Question: I am trying to open and parse a Json file using python script and write its content into another Json file after formatting it as I want. Now my source Json file has character
which I want to replace with a . I don't have any issue in parsing or creating news file only the issue is that character is not getting replaced by blank. How do I do it. Earlier I have achieved the same task but then there was no such character in the document that time.
Here is my code
'''
doubleQuote = """
try:
destination = open("TodaysHtScrapedItemsOutput.json","w") # open JSON file for output
except IOError:
pass
with open('TodaysHtScrapedItems.json') as f: #load json file
data = json.load(f)
print "file successfully loaded"
for dataobj in data:
for news in data[cnt]["body"]:
news = news.encode("utf-8")
if(news.find(doubleQuote) != -1): # if doublequotes found in first body tag
# print "found double quote"
news.replace(doubleQuote,"")
if(news !=""):
my_news = my_news +" "+ news
destination.write("{"body":"+ """+my_news+""}"+"
")
my_news = ""
cnt= cnt + 1
'''

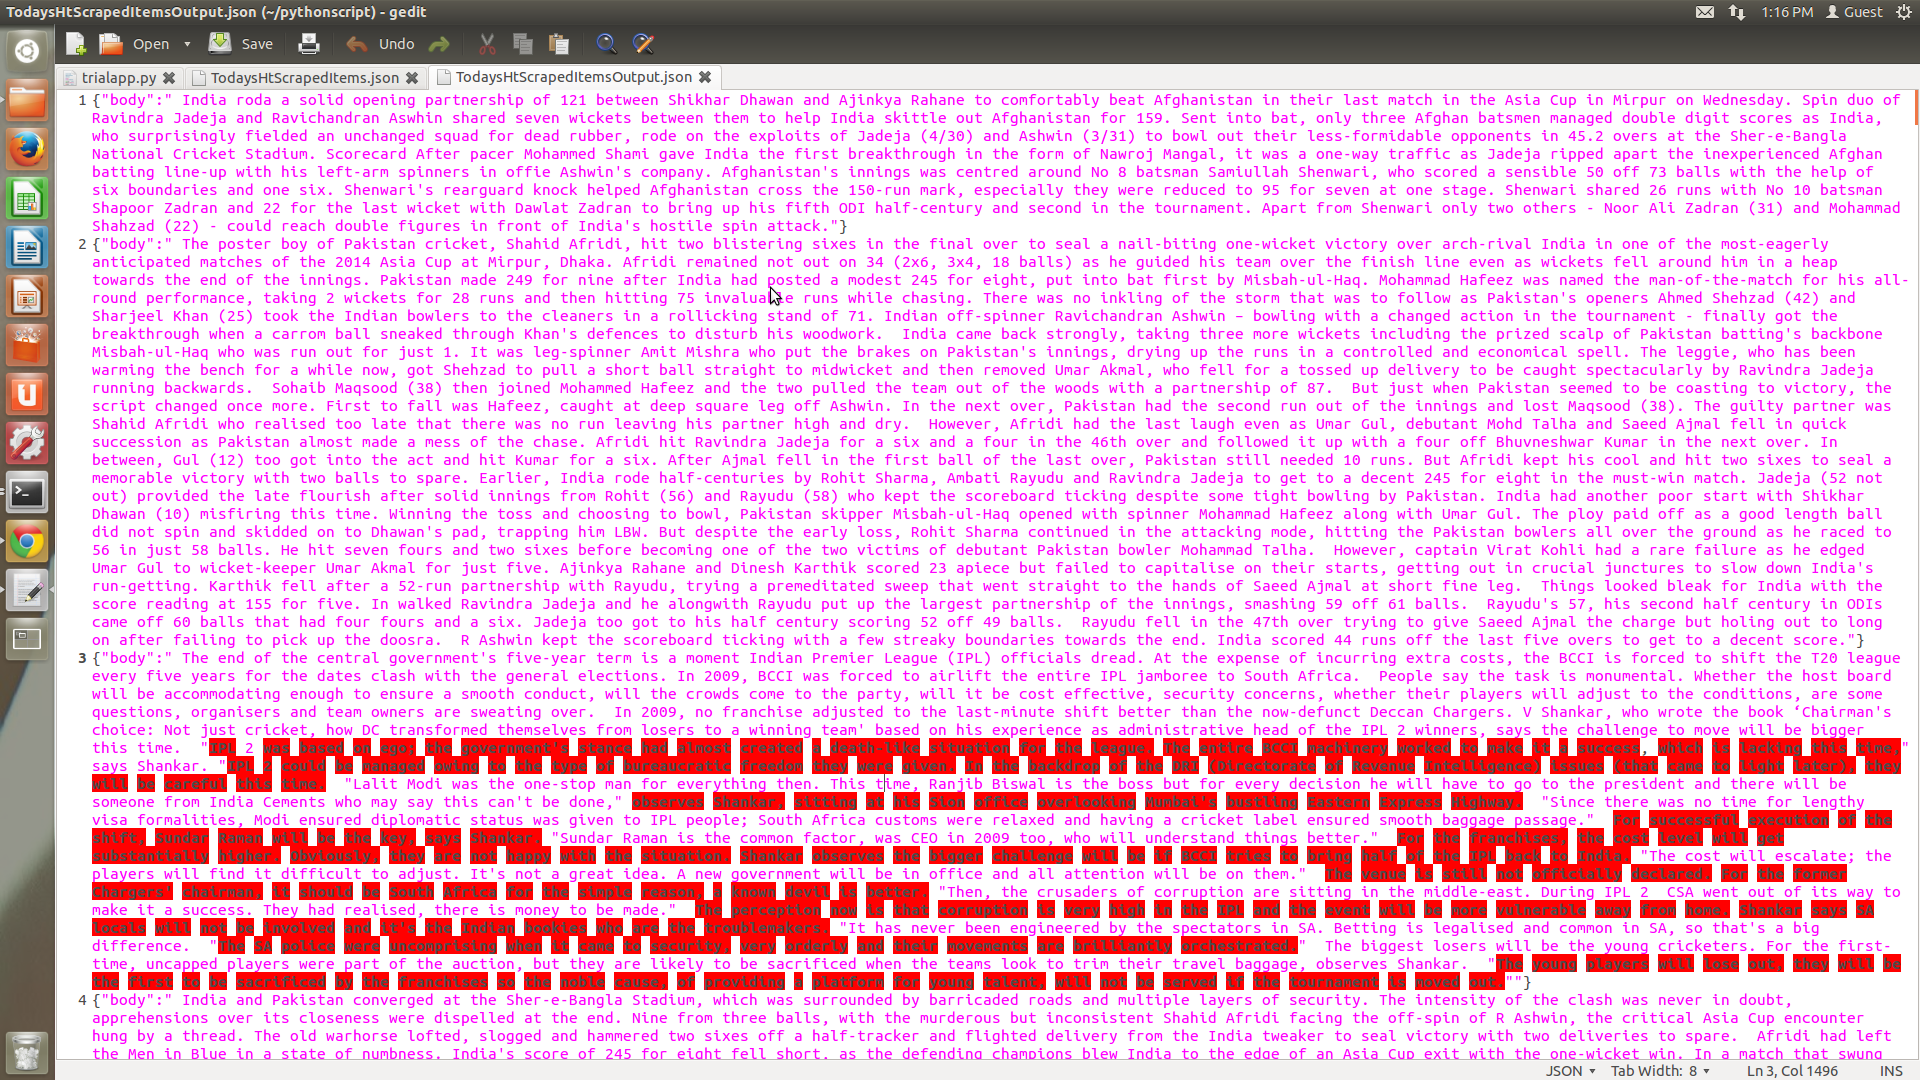
Answer: 'str.replace' doesn't change the original string.So you need to assign the string back to 'news'.
'''
if(news.find(doubleQuote) != -1): # if doublequotes found in first body tag
# print "found double quote"
news = news.replace(doubleQuote,"")
'''